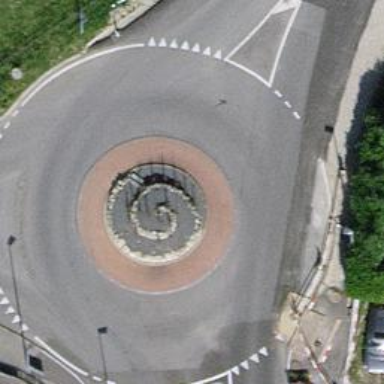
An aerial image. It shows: Flagpole which is man-made.